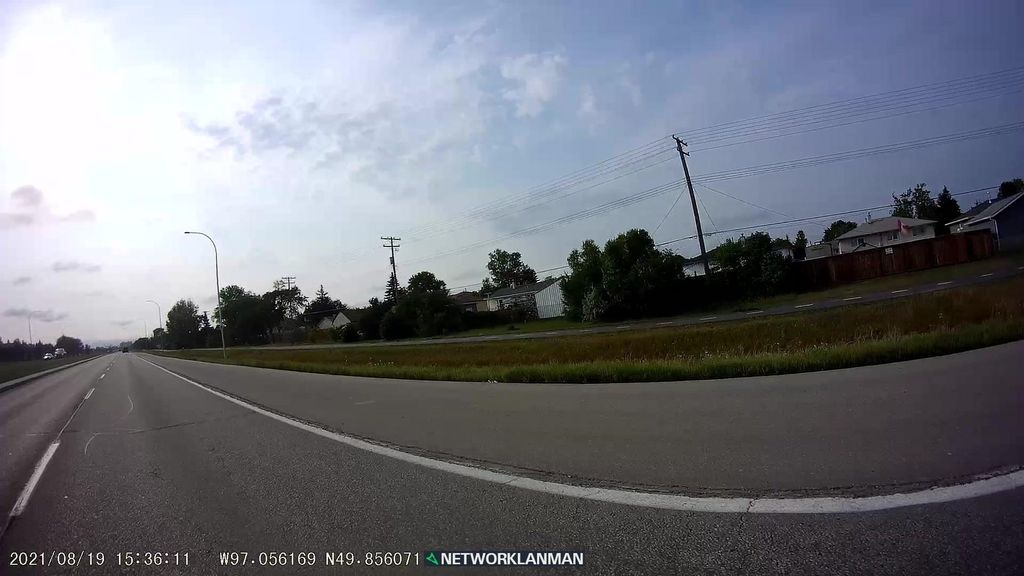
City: winnipeg